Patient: sex M, age 64
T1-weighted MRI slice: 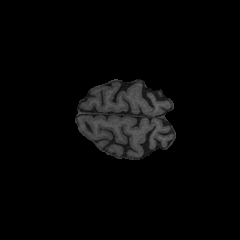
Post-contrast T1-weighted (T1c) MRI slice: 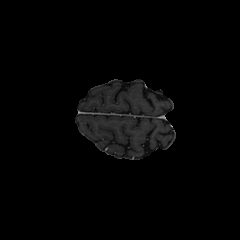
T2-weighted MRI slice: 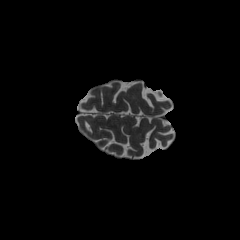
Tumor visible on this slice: no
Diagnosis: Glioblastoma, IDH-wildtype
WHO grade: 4